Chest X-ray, PA view. Patient: 27 years old, sex M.
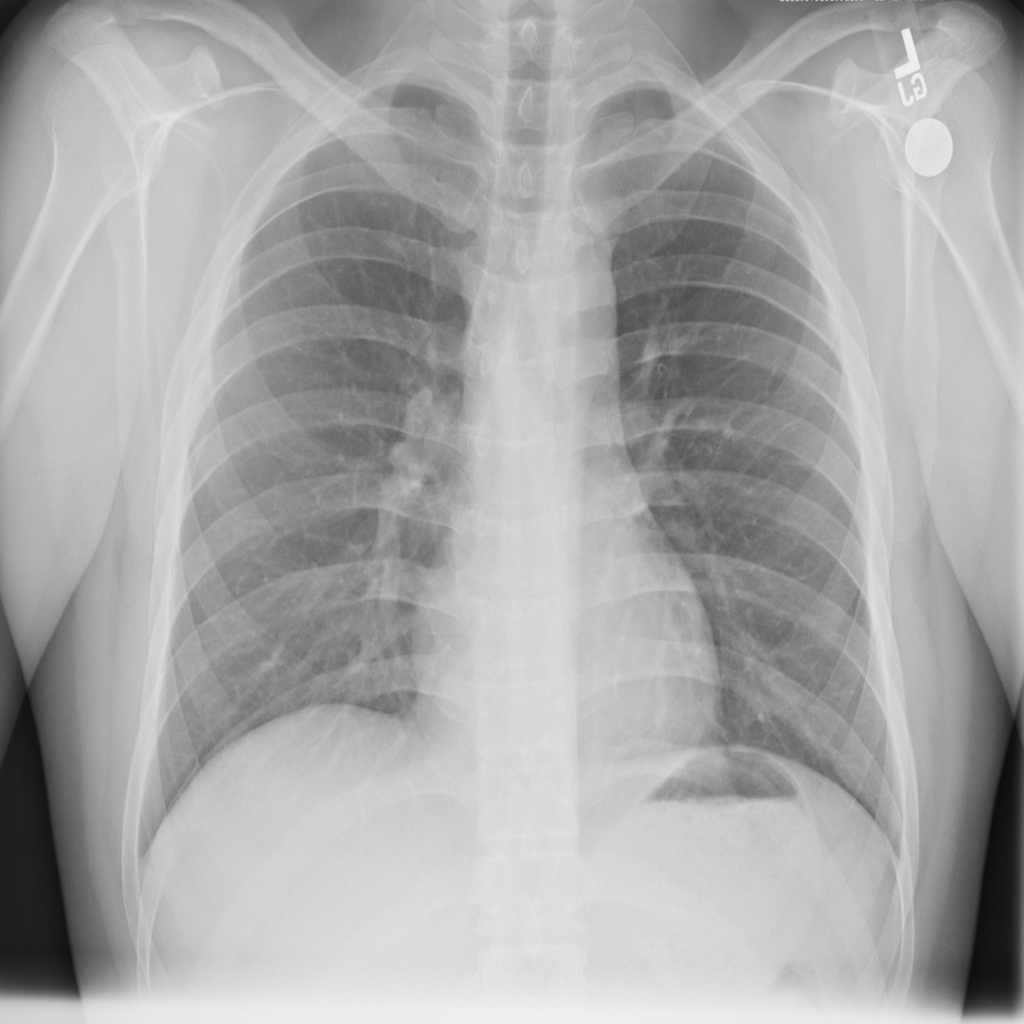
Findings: No Finding